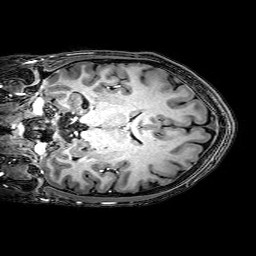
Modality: T1w
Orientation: coronal
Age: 22
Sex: male
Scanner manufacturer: philips
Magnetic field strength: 3 T
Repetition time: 0.009 s
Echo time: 0.00351 s